Question: I have some images on my server folder and I would like to know is there a way to get that folder path and the filenames of images in that folder.
How do I access them?
This is how my folder structure looks like:

I understood that its a security issue and so I would like to know that I have done that using server side code but I would like to get that folder from codebehind to jquery.
Is that possible?
This is how I am trying to create a folder on my server and this can be retrieved using jquery:
'''
IO.Directory.CreateDirectory(Server.MapPath("Uploads/" & tempDir))
'''
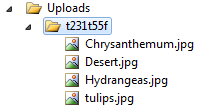
Answer: You would have to output them in the page you are rendering.
So first you would need to build a collection of files on the server, then output that list on the page, perhaps in to a hidden field. You could then read this field using JavaScript.
Another alternative would be to enable directory browsing in IIS and then performing a GET request on that directory.